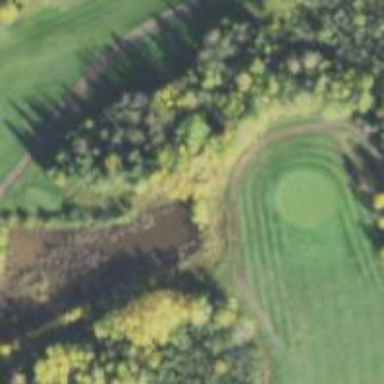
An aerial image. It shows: Picturesque scene of golf course with lateral water hazard.